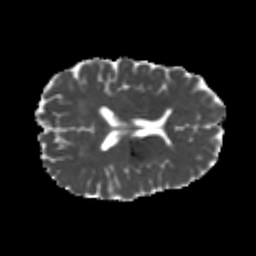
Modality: MD
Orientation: axial
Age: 22
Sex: female
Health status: healthy
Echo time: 0.074 s